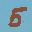
Label: 5